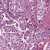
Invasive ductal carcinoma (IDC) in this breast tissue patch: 0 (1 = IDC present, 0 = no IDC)